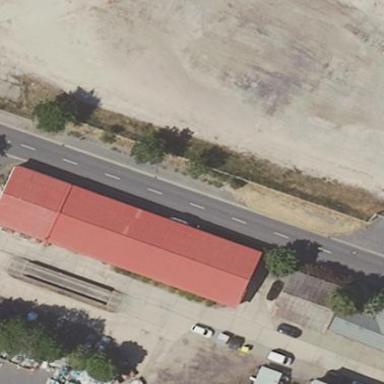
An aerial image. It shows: Commercial building.